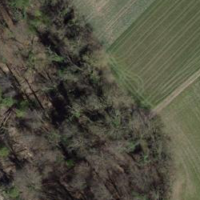
EUNIS habitat code: 41
Species observed at this site:
Euonymus europaeus
Tussilago farfara